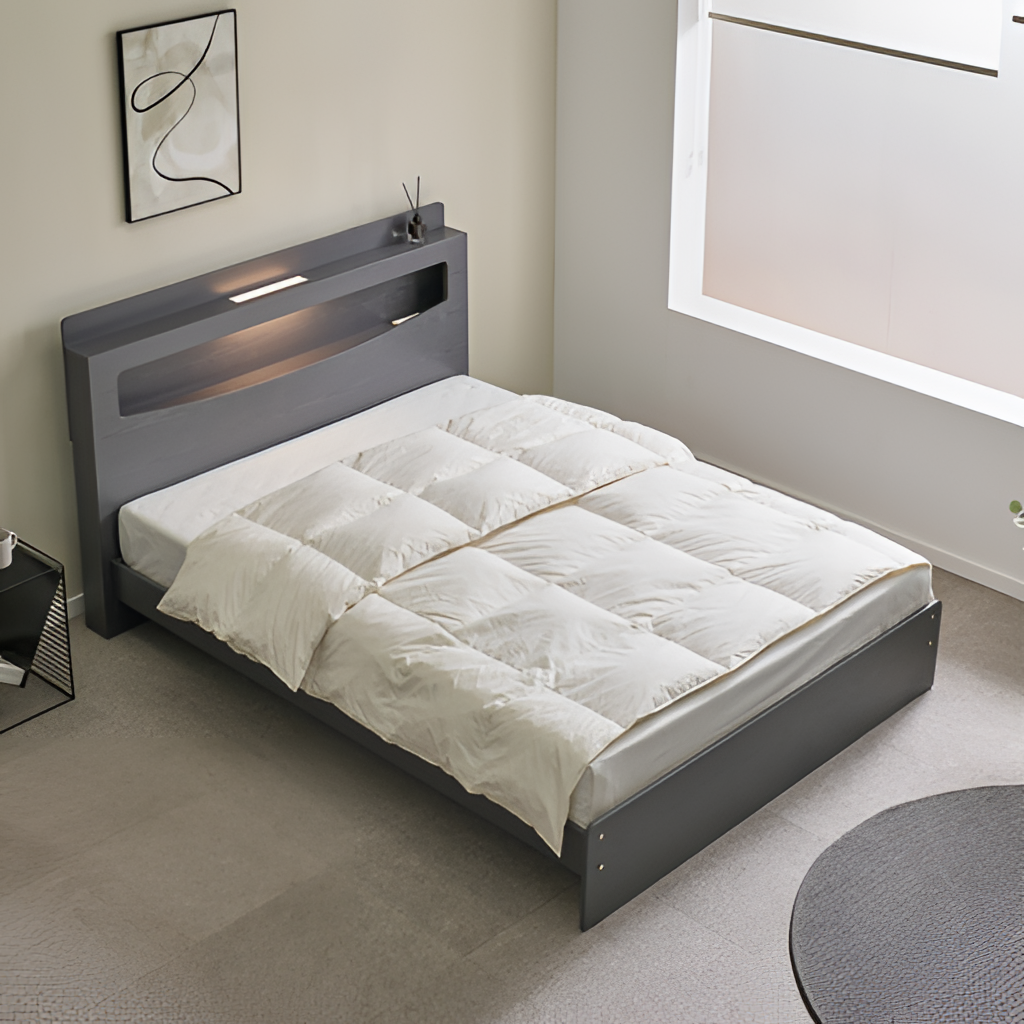
wood backlit headboard bed, bedroom, modern, beige paint wallpaper, with solid pattern, beige carpet flooring, with plain pattern